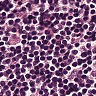
Metastatic tissue present: no